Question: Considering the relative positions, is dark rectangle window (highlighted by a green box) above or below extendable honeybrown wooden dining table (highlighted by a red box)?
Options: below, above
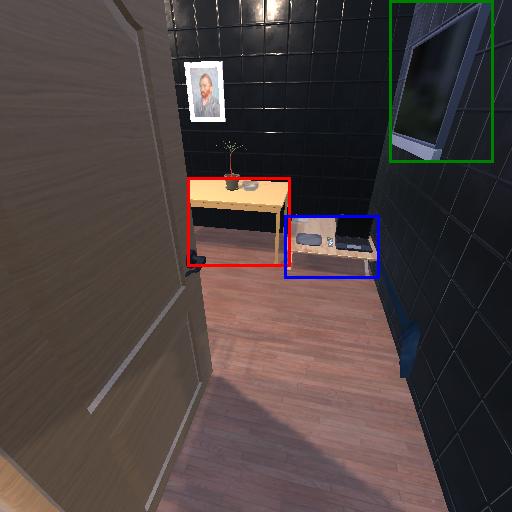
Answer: below